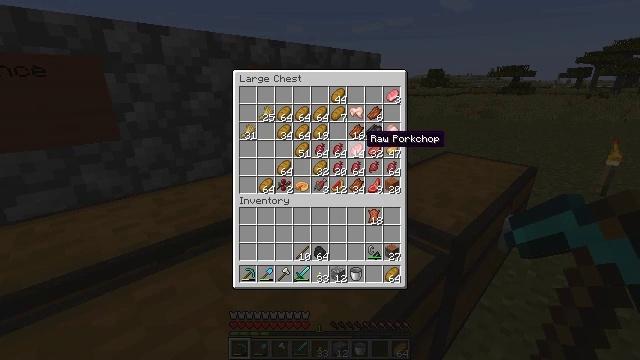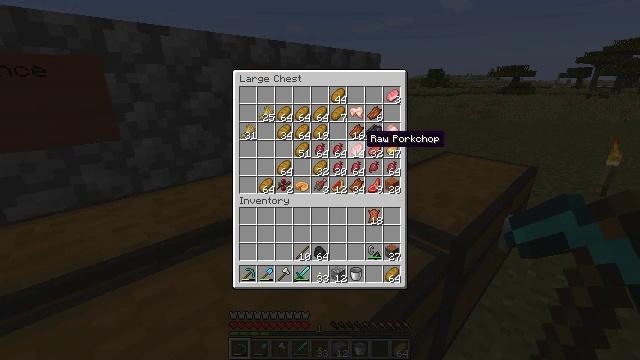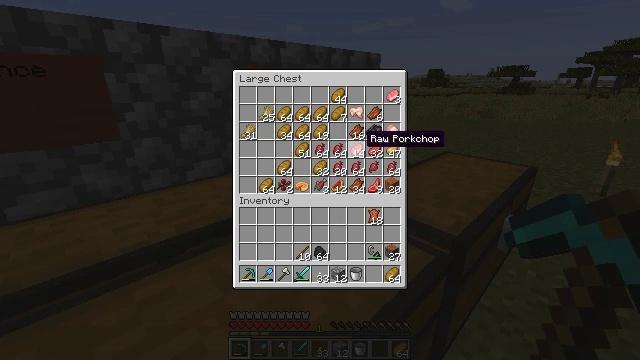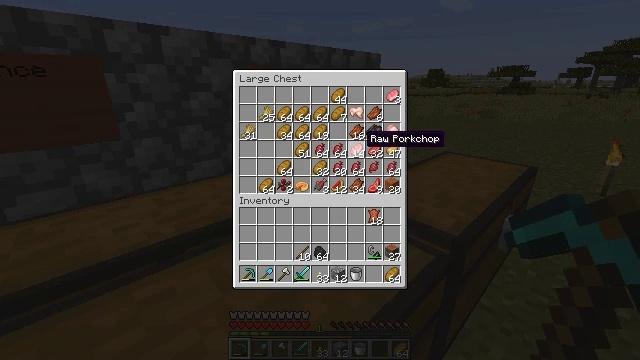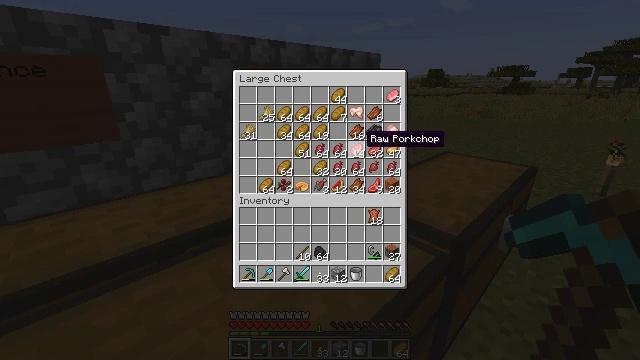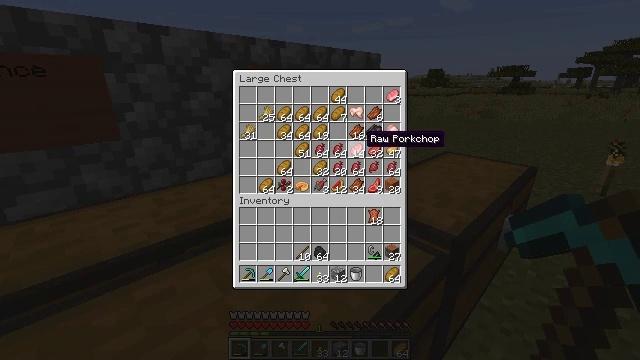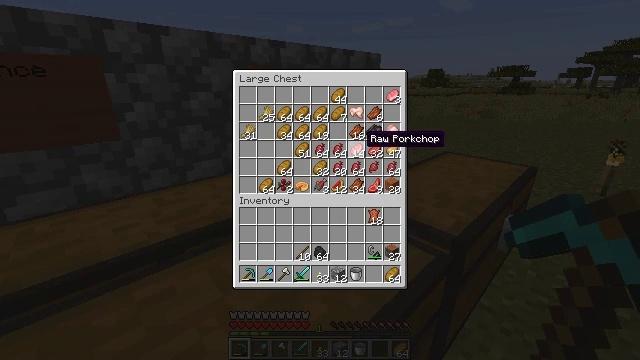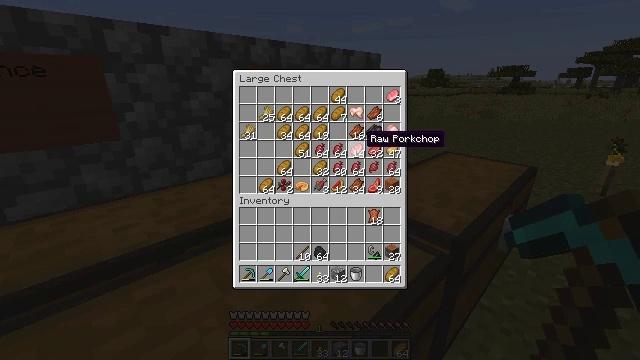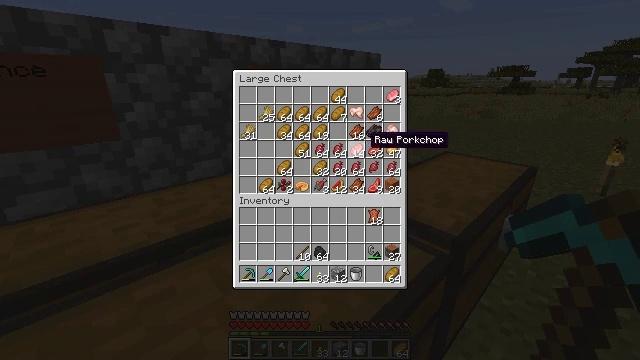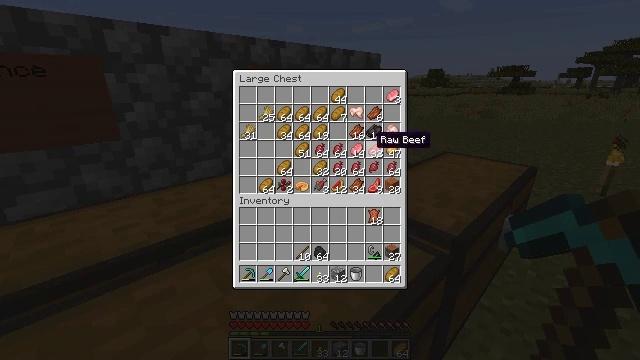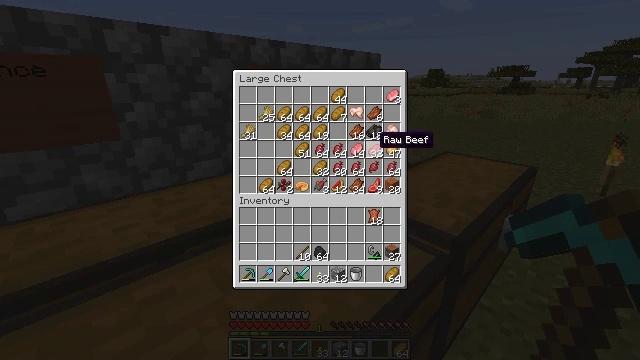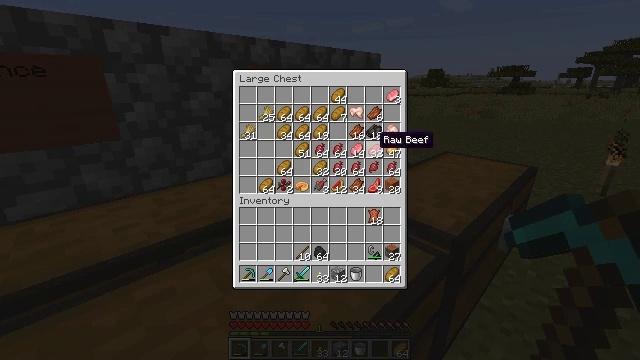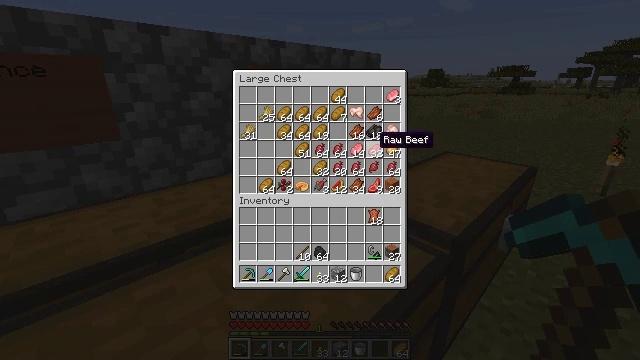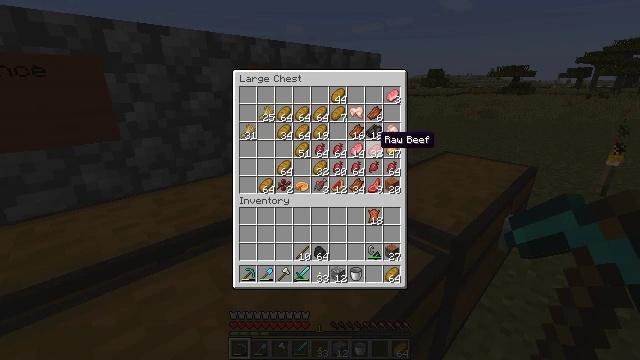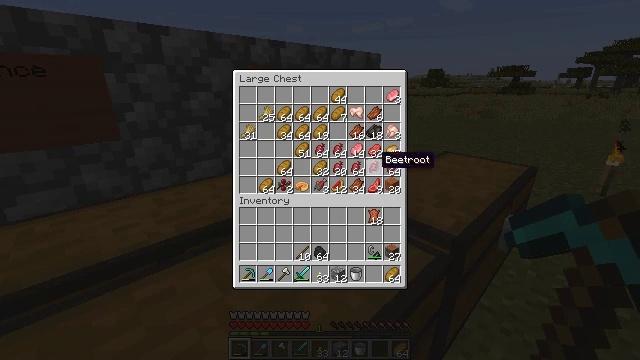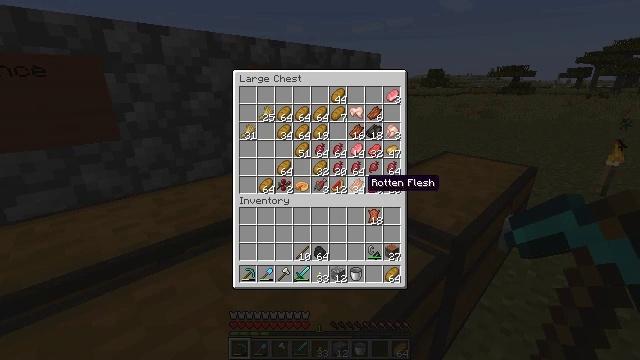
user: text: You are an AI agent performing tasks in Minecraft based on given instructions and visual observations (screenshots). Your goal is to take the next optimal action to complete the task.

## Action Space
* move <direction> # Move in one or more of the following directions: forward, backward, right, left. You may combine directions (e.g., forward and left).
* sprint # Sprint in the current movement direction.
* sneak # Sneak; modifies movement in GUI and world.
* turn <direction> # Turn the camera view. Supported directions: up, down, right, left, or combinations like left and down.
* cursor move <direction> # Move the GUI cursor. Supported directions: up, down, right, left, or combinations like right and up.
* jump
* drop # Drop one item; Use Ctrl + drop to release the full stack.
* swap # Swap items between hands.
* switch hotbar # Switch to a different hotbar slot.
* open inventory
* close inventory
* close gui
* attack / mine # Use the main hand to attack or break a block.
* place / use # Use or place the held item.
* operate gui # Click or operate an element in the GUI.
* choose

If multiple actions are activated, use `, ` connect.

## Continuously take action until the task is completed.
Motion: motion action
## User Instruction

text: Cut down the sugar cane stalks.
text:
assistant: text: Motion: no_op
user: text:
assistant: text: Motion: no_op
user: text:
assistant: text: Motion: no_op
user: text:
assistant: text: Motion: no_op
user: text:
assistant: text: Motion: no_op
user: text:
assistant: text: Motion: no_op
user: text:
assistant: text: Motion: no_op
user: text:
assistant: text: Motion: no_op
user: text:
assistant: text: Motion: no_op
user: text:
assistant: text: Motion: no_op
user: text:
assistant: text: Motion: no_op
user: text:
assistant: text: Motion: no_op
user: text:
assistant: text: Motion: no_op
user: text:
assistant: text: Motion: cursor move down
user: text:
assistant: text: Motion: cursor move left and down
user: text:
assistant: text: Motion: cursor move left and down
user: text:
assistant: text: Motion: cursor move down
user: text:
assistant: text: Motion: no_op
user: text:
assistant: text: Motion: no_op
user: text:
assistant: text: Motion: no_op
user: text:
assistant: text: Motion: no_op
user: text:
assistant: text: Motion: no_op
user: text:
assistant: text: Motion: no_op
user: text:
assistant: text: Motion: no_op
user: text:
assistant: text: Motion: no_op
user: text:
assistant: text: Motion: no_op
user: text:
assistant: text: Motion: no_op
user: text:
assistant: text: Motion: no_op
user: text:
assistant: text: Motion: no_op
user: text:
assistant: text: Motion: no_op